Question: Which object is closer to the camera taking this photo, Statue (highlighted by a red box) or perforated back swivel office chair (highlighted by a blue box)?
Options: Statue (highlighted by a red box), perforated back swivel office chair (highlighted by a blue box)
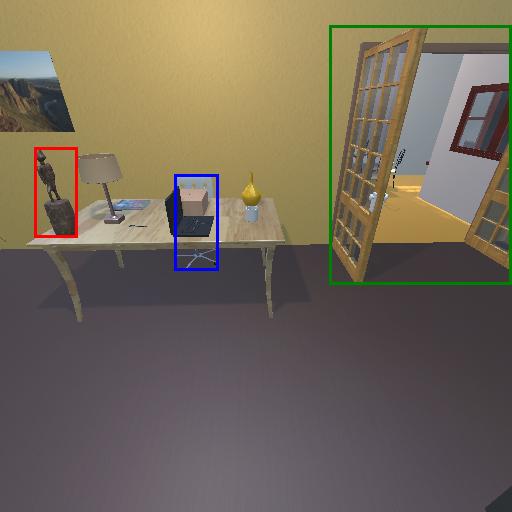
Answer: Statue (highlighted by a red box)